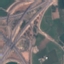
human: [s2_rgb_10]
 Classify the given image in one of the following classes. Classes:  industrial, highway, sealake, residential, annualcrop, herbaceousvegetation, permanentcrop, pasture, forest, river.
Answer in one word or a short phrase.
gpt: Highway